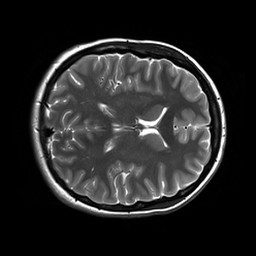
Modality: T2w
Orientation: axial
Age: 23
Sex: female
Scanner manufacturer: siemens
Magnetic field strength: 3 T
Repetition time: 8.53 s
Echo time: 0.091 s